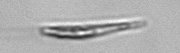
Label: Euglena